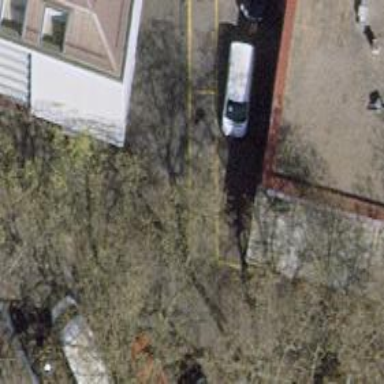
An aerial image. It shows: Bollard barrier.